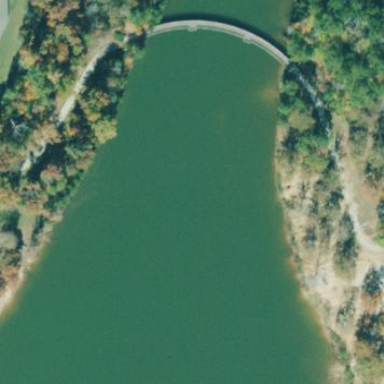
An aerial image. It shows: Reservoir of natural water.